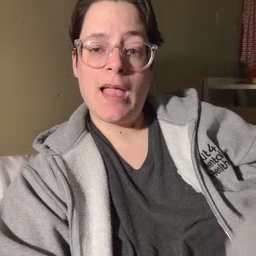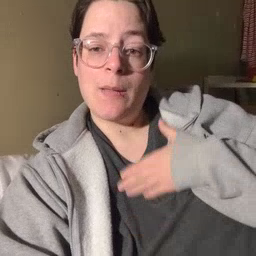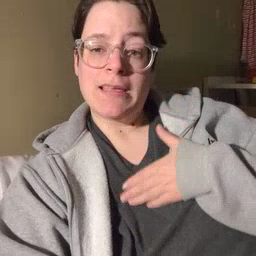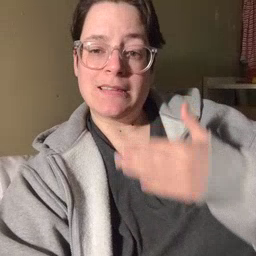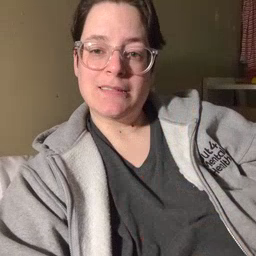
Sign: happy